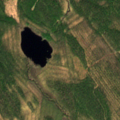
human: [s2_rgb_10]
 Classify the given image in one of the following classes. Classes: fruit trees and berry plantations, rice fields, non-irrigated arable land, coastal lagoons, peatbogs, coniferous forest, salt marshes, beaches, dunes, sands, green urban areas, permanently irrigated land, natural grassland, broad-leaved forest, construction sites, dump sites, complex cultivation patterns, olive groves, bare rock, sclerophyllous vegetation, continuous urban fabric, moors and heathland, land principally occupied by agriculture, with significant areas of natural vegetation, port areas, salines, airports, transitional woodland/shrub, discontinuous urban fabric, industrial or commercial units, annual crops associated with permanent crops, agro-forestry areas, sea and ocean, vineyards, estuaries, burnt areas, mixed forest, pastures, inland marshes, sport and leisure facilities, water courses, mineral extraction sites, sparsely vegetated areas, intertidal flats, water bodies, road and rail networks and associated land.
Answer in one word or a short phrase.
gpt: coniferous forest, transitional woodland/shrub